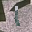
Label: 1